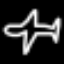
Label: airplane